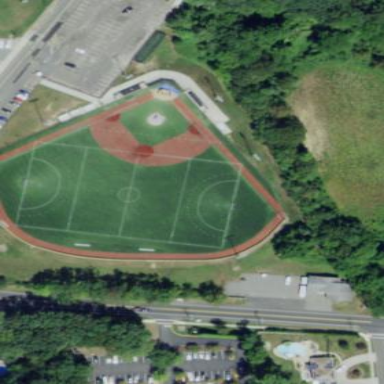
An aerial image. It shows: Baseball pitch with artificial turf for leisure sports.